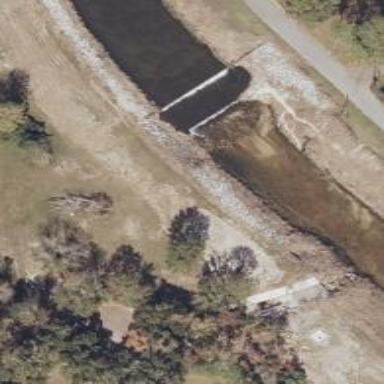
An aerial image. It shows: Weir along the waterway.